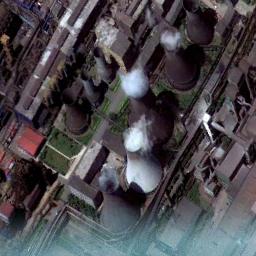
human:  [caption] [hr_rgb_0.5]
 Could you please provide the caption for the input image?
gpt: Many buildings of different shapes and sizes are beside the thermal power station .

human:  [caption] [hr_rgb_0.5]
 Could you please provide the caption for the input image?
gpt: There are plants and machinery in the thermal power station  There are several cooling towers  Four are steaming .

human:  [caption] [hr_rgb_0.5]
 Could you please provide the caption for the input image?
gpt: There is a row of white buildings next to the thermal power station .

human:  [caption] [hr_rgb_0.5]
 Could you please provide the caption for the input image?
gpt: The thermal power station is on the grass next to some buildings with white mist above .

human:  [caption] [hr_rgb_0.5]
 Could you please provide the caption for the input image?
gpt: There are some pipelines and chimneys on the thermal power station .